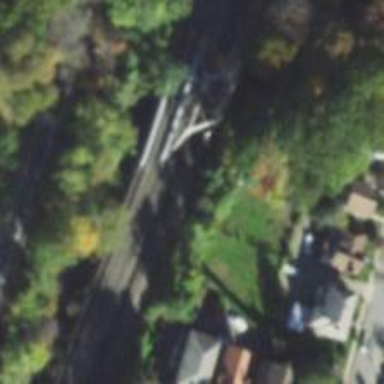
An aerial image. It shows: Railway bridge with electrified rail tracks.